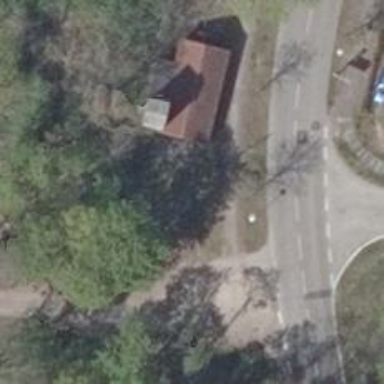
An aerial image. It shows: Emergency access point on the road.